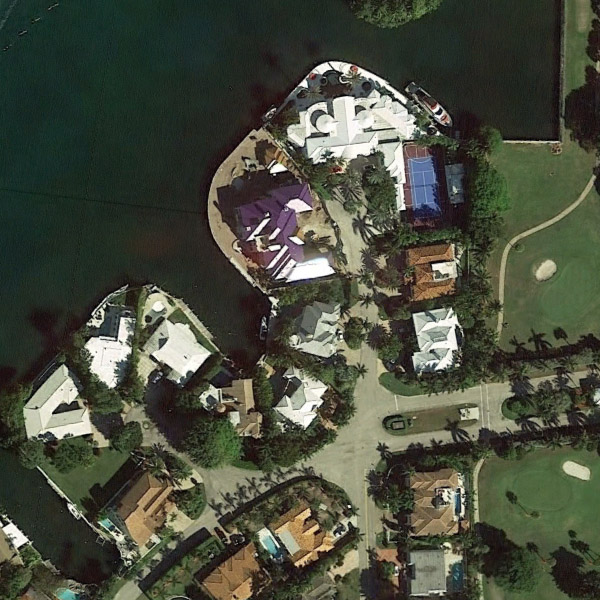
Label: Resort